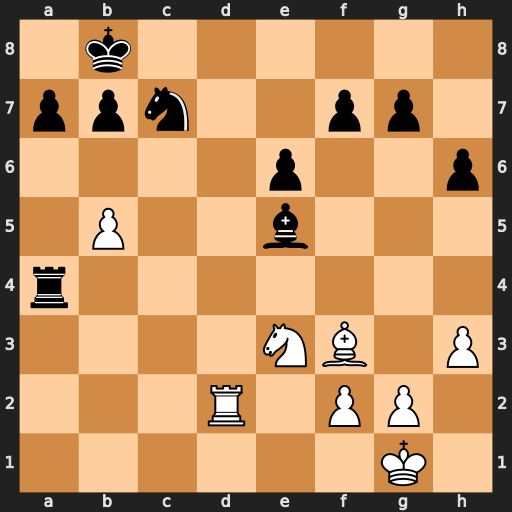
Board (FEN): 1k6/ppn2pp1/4p2p/1P2b3/r7/4NB1P/3R1PP1/6K1
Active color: w
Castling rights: -
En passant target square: -
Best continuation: Rd8#